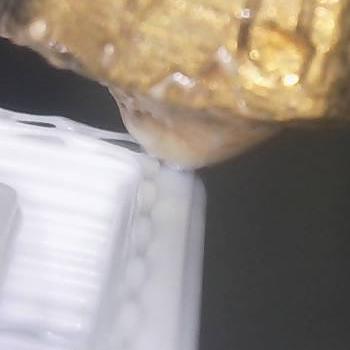
Flow rate: 35%